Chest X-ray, AP view. Patient: 68 years old, sex F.
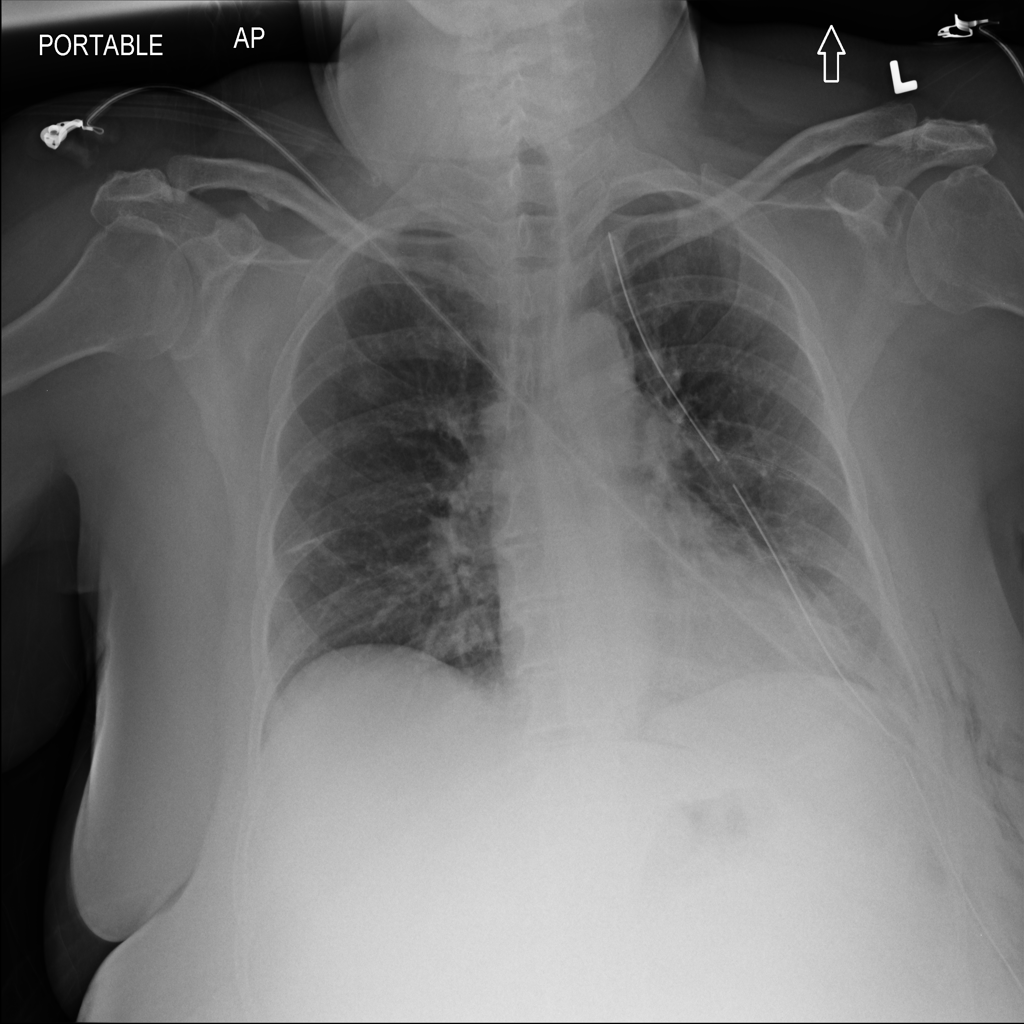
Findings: Emphysema, Pneumothorax